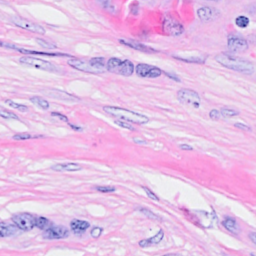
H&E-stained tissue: Breast